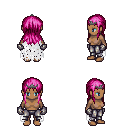
a pixel art fantasy rpg character, female body template, human, dark skin, white tattered cape, metal pants, pink unkempt hairstyle, iron tiara, metal gloves, four views (front, back, left, right), 2x2 character sprite sheet, small pixel art, hard edges, no anti-aliasing